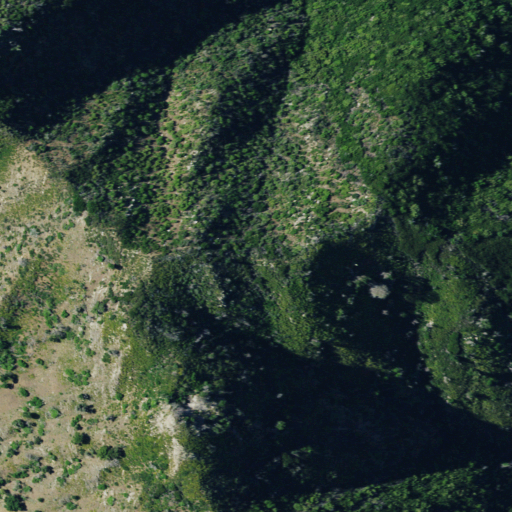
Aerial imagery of ridge(s) in California named Logwood Ridge containing shrub, evergreen forest, and grassland